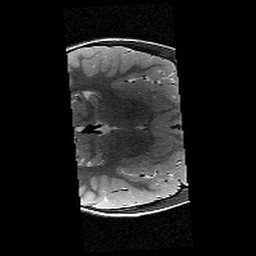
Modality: T2w
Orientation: axial
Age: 10
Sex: female
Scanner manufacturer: siemens
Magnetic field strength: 3 T
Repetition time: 9.23 s
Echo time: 0.067 s